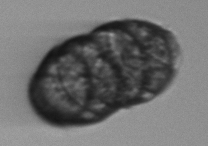
Label: Margalefidinium